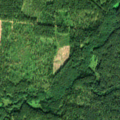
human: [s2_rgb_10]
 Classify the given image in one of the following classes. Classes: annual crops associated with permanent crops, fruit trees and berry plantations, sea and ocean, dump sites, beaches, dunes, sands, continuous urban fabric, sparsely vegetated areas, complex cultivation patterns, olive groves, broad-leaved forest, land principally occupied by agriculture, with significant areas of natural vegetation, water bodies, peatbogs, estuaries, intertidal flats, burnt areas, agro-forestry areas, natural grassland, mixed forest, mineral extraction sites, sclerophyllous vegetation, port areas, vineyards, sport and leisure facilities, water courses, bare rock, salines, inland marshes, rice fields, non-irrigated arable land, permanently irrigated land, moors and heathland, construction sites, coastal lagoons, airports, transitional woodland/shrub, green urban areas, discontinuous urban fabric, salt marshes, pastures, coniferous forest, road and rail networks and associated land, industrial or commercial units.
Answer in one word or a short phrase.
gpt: pastures, broad-leaved forest, coniferous forest, transitional woodland/shrub